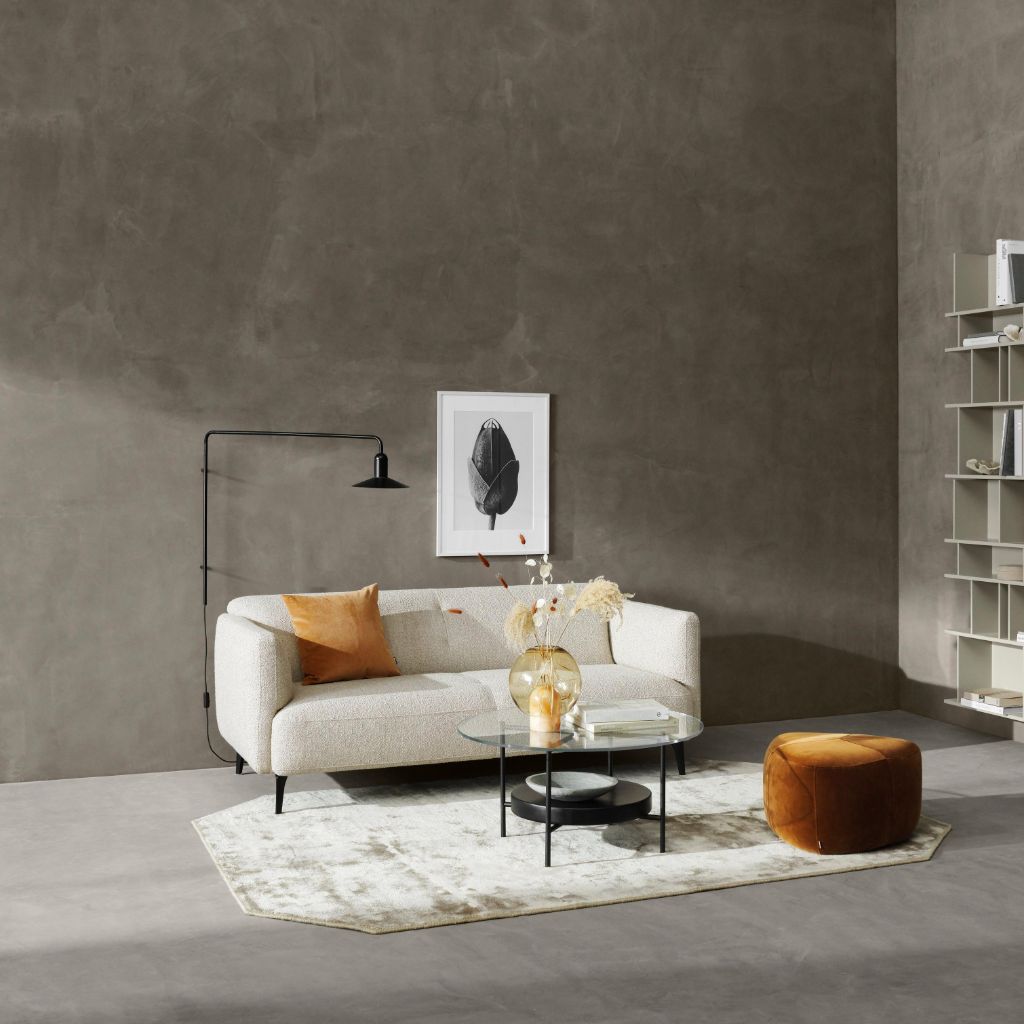
fabric sofa, living room, gray paint wallpaper, with solid pattern, gray concrete flooring, with smooth pattern, contemporary